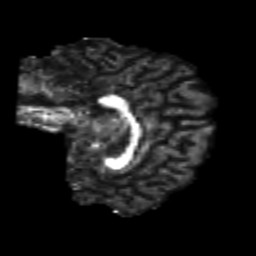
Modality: FA
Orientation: sagittal
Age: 25
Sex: male
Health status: healthy
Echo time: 0.074 s